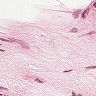
Metastatic tissue present: no